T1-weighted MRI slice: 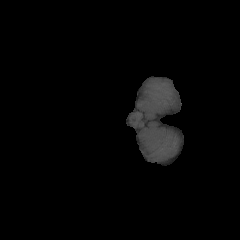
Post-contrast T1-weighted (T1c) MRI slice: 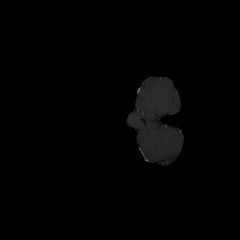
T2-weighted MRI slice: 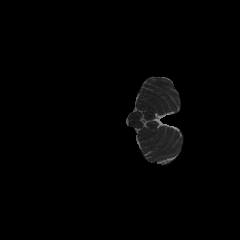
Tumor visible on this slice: no